Question: I am currently designing a store for a game and am facing a problem with the list of items to buy:
I have a containing as items - in each are two inner , with the items in them.
I want to find out if the user clicks on in item1 or item2 - but I found no way to get this in an .
The problem is, if I use instead of , I have the item (one or two), but not the row - so I always have either the row or the column.
Basically, I need to get the ID of the actually clicked Item from within the - is there any way I can do this?

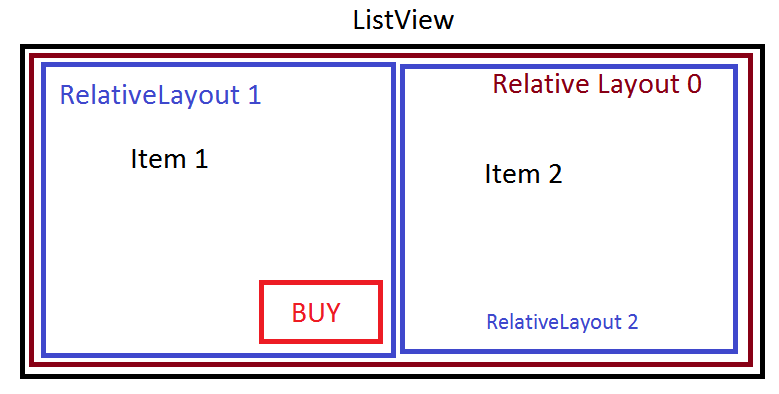
Answer: Add a Tag to your Button (button.setTag(position)) in the Adapter's and then in onClickListener call view.getTag() to retrive an index